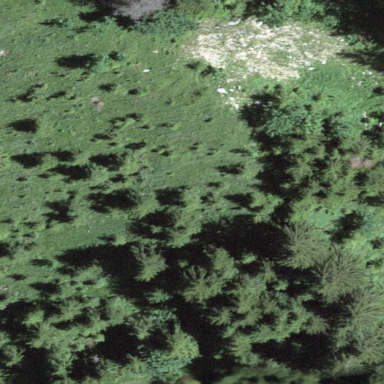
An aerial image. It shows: Patch of scrub vegetation.